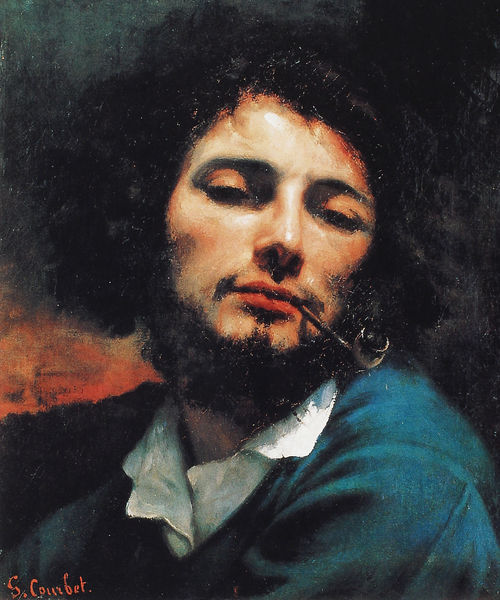
Titel: Selbstbildnis des Künstlers, Mann mit der Pfeife
Künstler: Gustave Courbet
Institution: Montpellier, Musée Fabre
Schlagwörter: blau, dunkel, mann, haar, nase, orange, schwarz, stirn, weiss, rot, bart, hemd, jacke, augen, gesicht, kragen, hals, porträt, signatur, rauch, augenbrauen, lippen, locken, wangen, pfeife, rauchen, hemdkragen, geschlossen, courbet, markant, augenlider, geschlossene augen, jüngling, raucher, augenlid